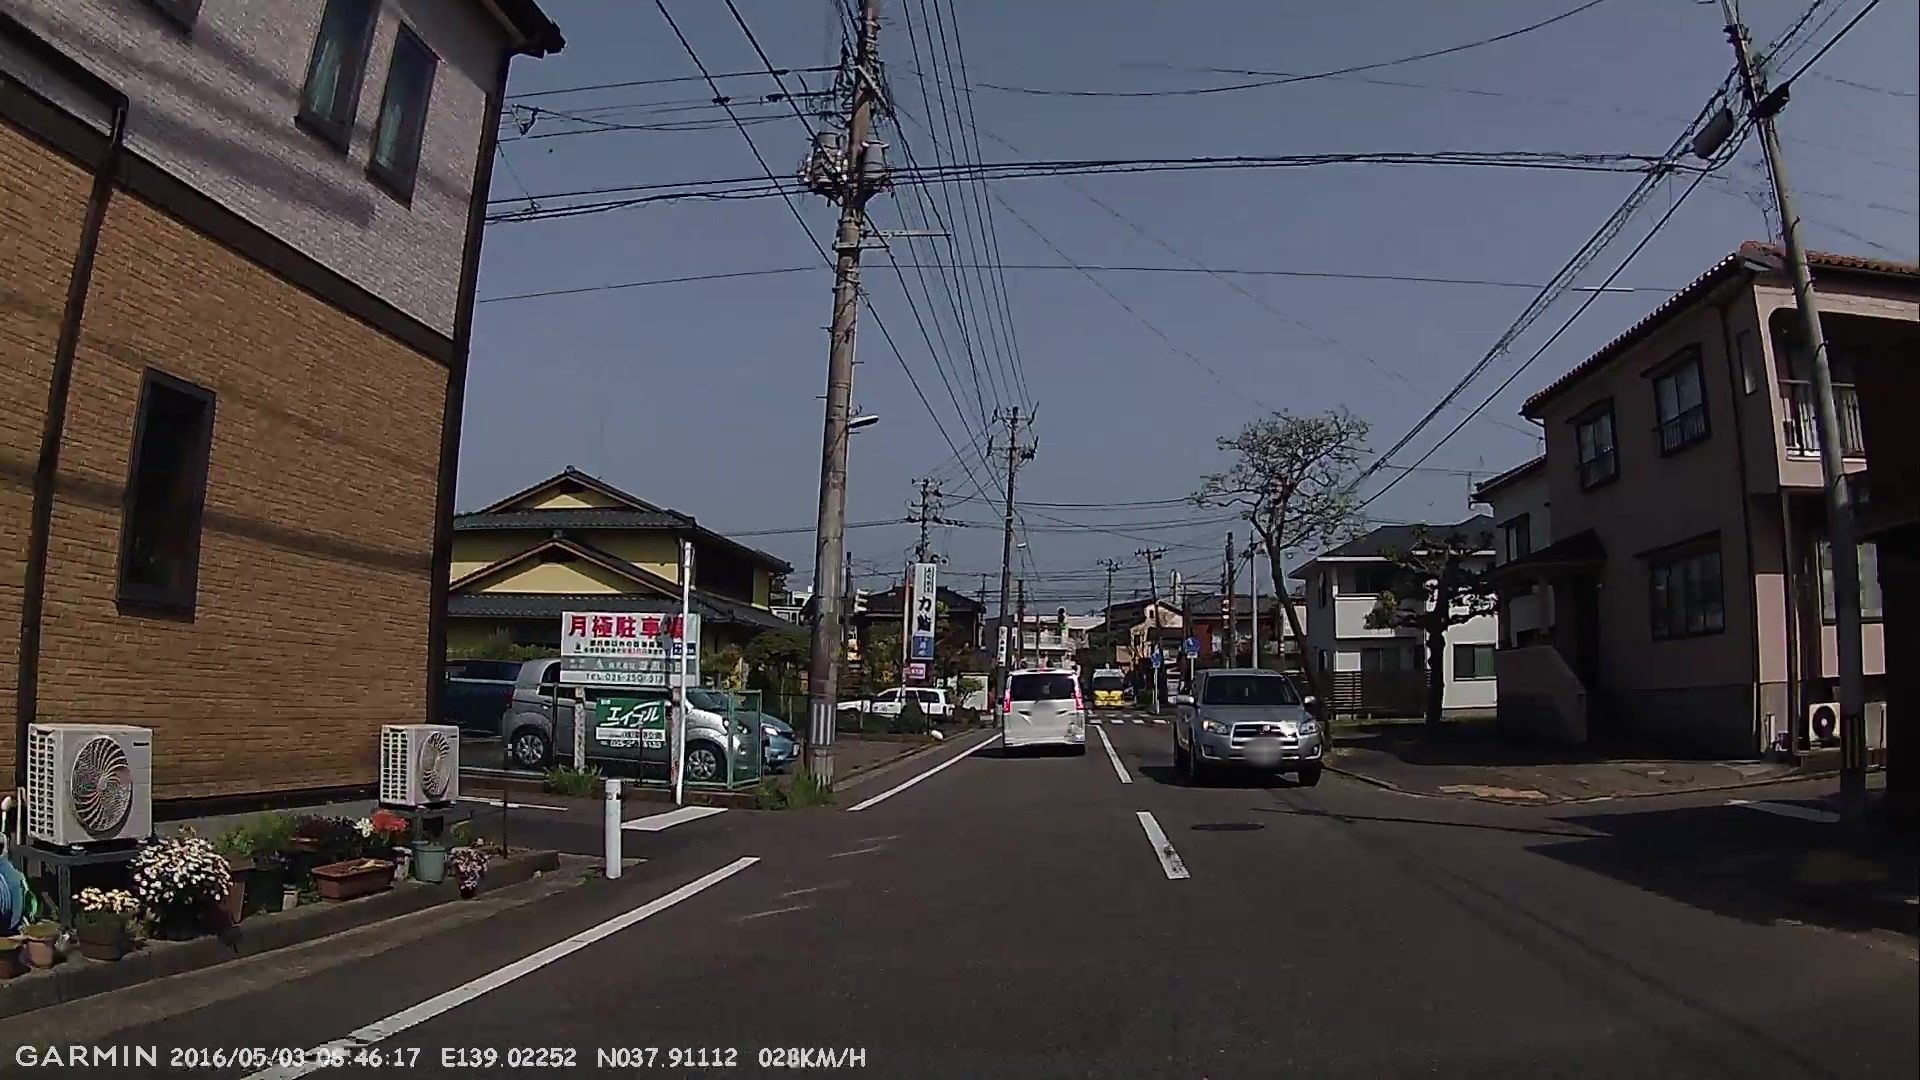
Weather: clear
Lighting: day
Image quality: good
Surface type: driving surface
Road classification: tertiary_link
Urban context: urban centre
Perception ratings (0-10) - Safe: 3.33, Lively: 7.93, Beautiful: 2.64, Boring: 3.98, Depressing: 2.79, Wealthy: 2.53